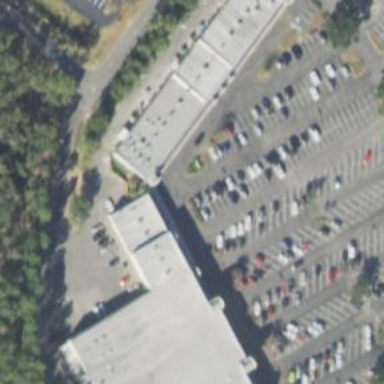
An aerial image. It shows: Parking space is available.